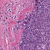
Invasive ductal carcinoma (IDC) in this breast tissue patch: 0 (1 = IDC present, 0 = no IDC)